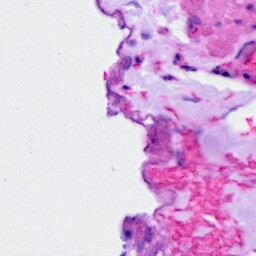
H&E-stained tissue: Ovarian